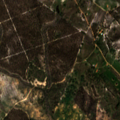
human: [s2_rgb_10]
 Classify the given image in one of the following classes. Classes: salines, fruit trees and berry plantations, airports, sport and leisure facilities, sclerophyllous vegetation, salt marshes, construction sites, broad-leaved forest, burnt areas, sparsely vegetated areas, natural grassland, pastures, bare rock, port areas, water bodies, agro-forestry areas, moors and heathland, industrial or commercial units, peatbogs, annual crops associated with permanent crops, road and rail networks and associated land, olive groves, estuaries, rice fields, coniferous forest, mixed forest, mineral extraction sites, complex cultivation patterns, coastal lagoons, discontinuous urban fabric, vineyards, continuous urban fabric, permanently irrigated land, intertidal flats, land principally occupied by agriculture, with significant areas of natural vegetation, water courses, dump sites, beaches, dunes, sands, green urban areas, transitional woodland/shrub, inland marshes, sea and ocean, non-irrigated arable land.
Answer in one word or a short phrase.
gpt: complex cultivation patterns, land principally occupied by agriculture, with significant areas of natural vegetation, broad-leaved forest, transitional woodland/shrub, water bodies